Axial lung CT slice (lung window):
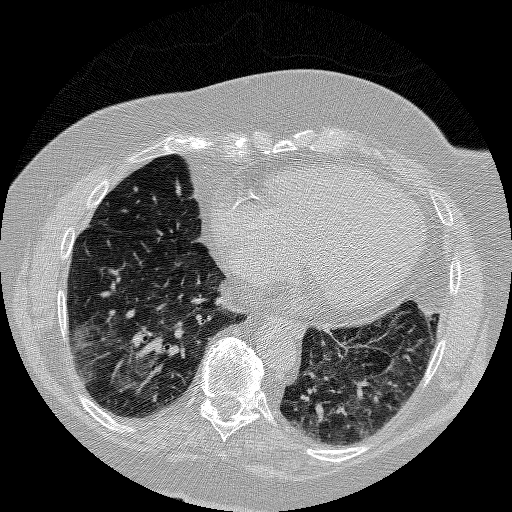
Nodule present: no